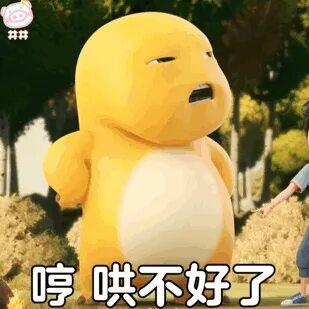
Label: nailong